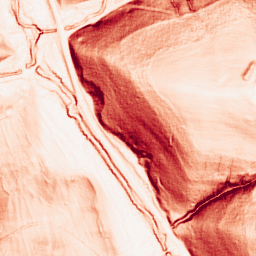
Category: morphological
Decomposition family: morphological_square
Decomposition parameters: operation: gradient
size: 3
Upsampling method: quartic
Upsampling parameters: scale: 2
Upsampling scale: 2